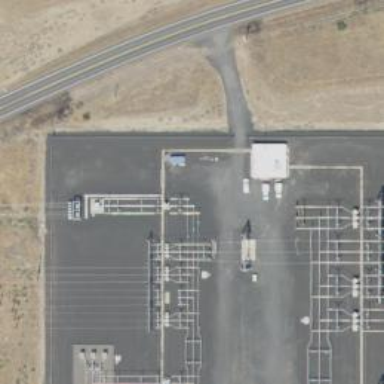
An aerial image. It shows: Switch used for power control.